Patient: sex M, age 61
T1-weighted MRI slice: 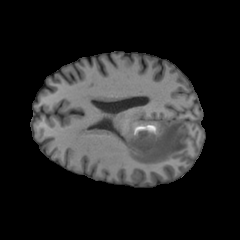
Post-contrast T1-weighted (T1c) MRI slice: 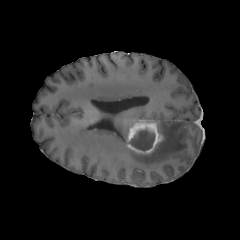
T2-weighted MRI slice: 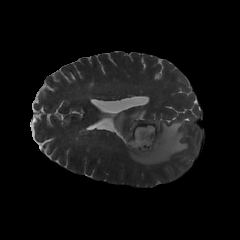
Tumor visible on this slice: yes
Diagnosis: Glioblastoma, IDH-wildtype
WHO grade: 4